Question: So I have this strange issue with one of our apps. Our app became available on the App Store in , was compiled and submitted with .
- When downloading the application from the App Store, .- When exactly the same code that was submitted in February 2012 with Xcode 4.5 and iOS 6, the app launches as follows:
My question is:
Thanks!
Nicolas.
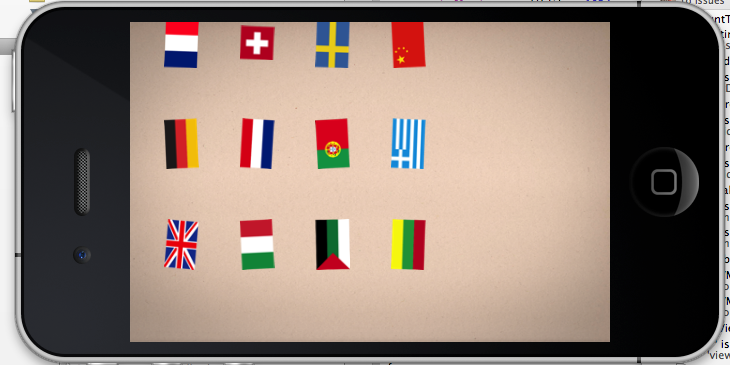
Answer: Because your app will now be compiled based on the iOS 6.0 SDK where the orientation API has changed. You would have to compile your app using Xcode 4.2 (or iOS 5.1 SDK) to get the same result.